Field crop: maize
Growth stage: 2
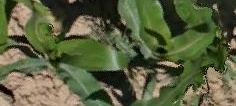
Species: maize